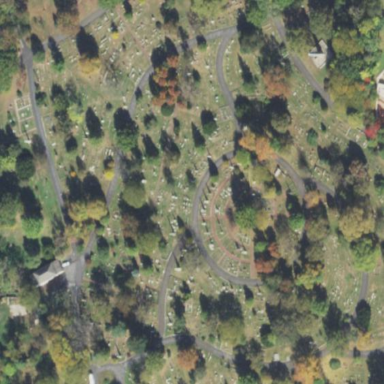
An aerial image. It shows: Cemetery.